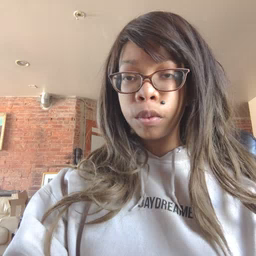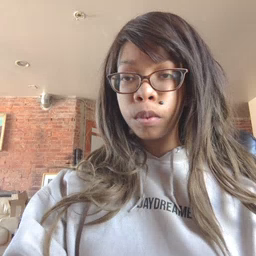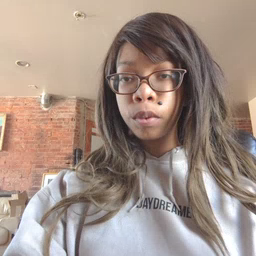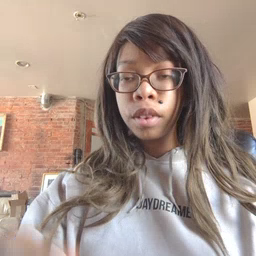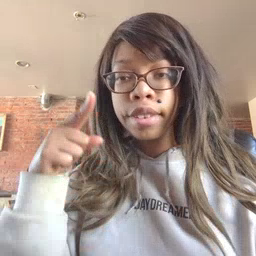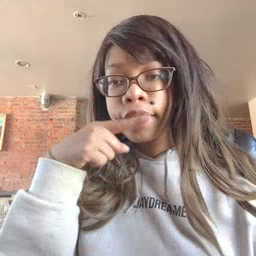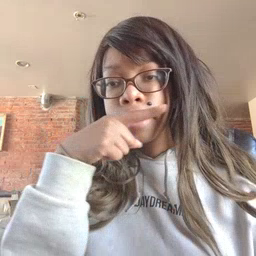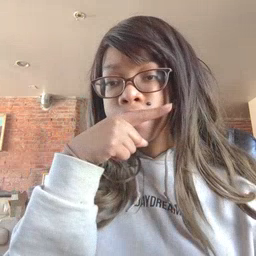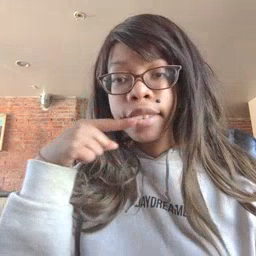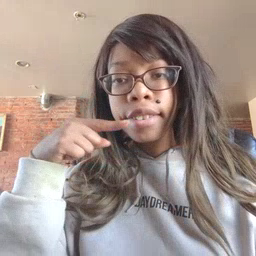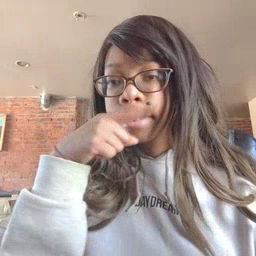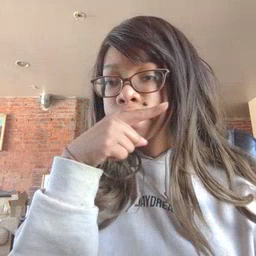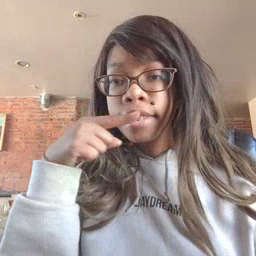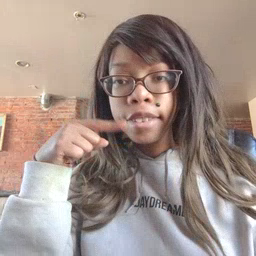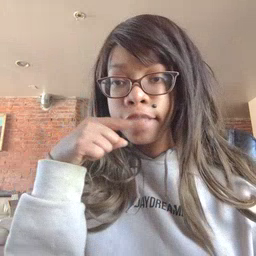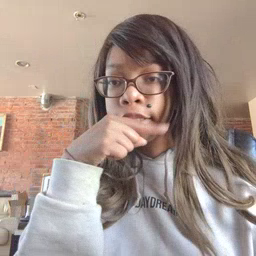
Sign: toothbrush